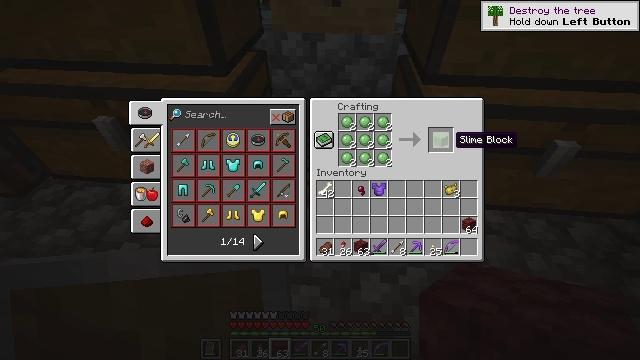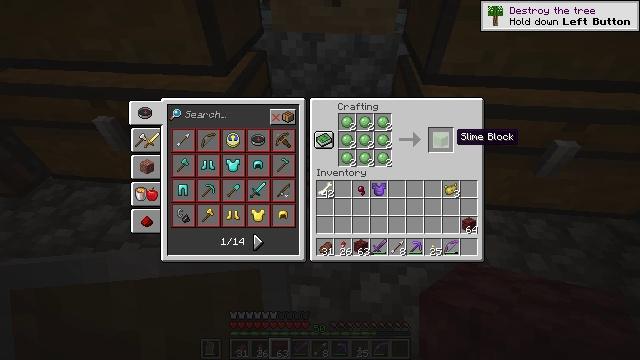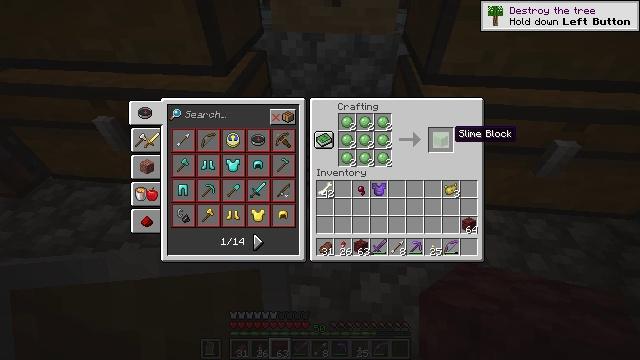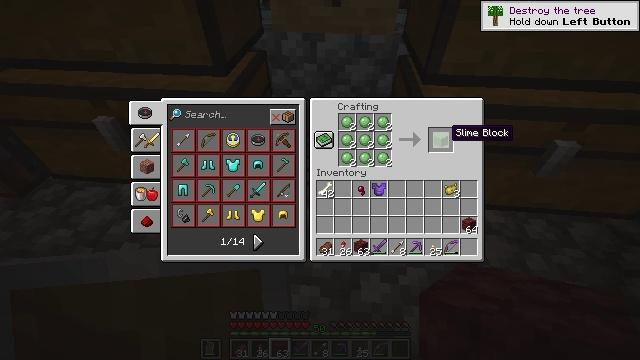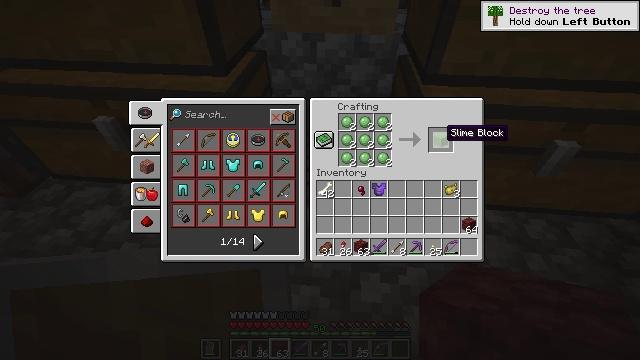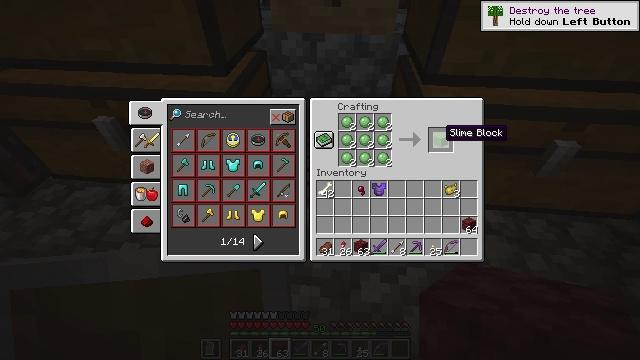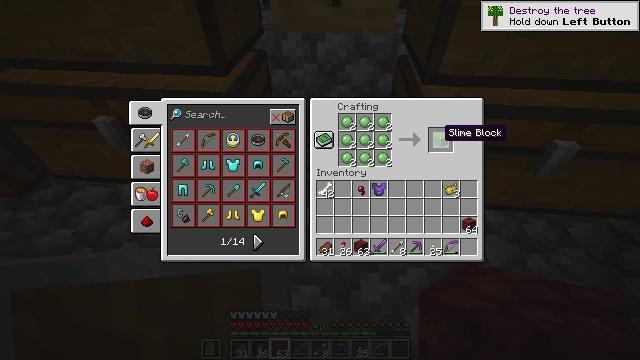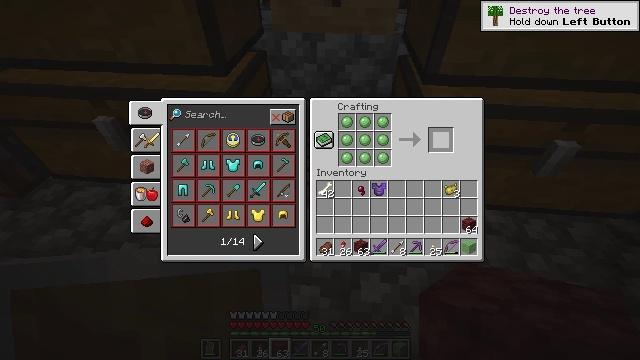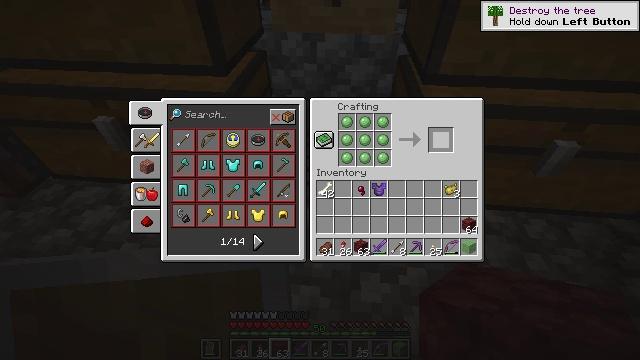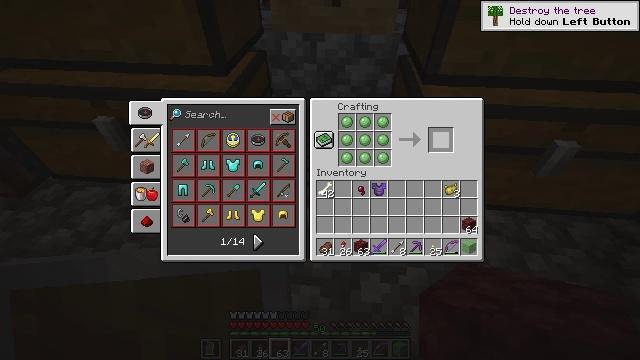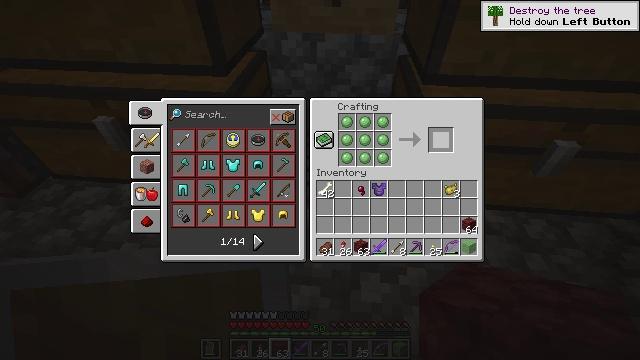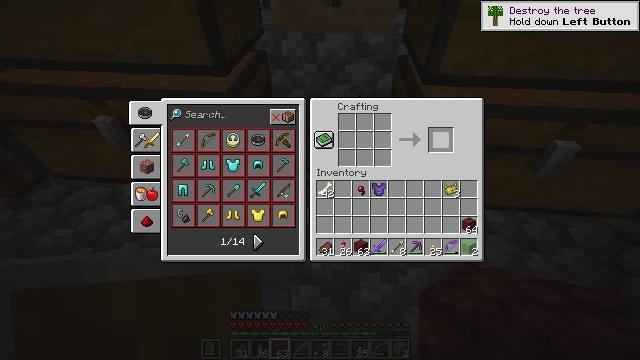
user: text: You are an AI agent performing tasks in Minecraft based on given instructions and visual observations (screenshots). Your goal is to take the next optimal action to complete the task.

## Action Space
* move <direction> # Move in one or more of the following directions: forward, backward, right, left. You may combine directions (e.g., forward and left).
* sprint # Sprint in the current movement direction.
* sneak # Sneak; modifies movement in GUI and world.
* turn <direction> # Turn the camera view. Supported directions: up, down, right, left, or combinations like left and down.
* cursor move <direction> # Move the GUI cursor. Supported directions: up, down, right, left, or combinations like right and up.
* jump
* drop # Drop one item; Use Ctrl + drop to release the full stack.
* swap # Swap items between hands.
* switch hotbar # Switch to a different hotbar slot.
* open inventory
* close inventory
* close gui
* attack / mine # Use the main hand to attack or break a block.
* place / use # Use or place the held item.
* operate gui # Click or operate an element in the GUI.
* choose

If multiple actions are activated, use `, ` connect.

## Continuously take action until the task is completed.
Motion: motion action
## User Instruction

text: Use the crafting table to craft a slime block.
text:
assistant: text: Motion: sneak
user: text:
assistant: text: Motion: sneak
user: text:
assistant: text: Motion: sneak
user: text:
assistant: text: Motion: sneak
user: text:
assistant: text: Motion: sneak
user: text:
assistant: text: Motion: sneak
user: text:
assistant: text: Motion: sneak, use / place
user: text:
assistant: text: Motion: sneak, use / place
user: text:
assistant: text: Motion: sneak, use / place
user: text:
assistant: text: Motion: sneak
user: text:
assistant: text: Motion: sneak
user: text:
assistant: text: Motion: sneak